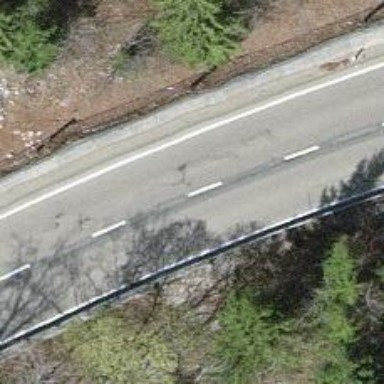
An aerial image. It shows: Secondary road.